Field crop: tomato
Growth stage: 2
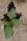
Species: solanum